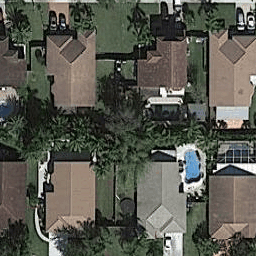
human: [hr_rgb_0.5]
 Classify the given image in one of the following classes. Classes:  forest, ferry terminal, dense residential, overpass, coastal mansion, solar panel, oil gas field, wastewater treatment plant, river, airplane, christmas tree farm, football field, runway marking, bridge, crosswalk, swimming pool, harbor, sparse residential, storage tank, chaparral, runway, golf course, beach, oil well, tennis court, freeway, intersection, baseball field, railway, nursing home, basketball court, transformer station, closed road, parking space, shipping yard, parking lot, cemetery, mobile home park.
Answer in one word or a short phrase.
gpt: dense residential